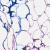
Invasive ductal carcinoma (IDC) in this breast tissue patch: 0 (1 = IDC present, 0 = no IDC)